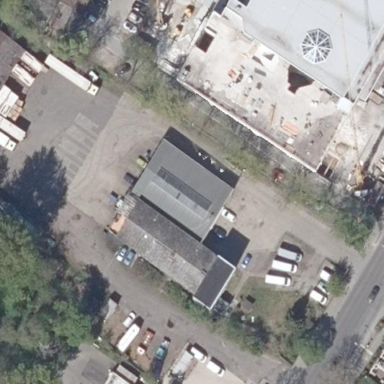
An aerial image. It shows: Commercial building.